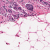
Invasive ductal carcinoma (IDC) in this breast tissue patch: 0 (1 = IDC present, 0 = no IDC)